Question: Working around setting rules at Apache level, Found that header('Location: filename.php') in php overrides the response code. Look at the below code :-
'''
<?php
header('HTTP/1.1 308 Permanent Redirect'); //or Try for 4xx/5xx Code
header('Location: http://hello.php');
?>
'''
'Expected result'
- - - - -
'Actual result'
- '302 Found'- - - -
Is something wrong at Apache level or its Bug in PHP ?
Update:
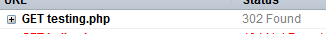
Answer: As per <URL> this is the desired behaviour of PHP when sending the Location header.
EDIT: Sorry, misread your message. It will override the response code if you send a code different than 3xx, so it should work with a 308.
Are you sure that no other HTTP code is sent back ? Does your client tries to retrieve the new resource and you see the 302 as a final result ?
FINAL EDIT: Did you try
'''
header('Location: /some/page.php', TRUE, 308);
'''